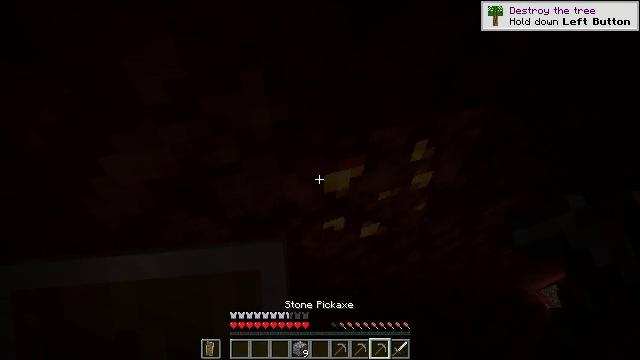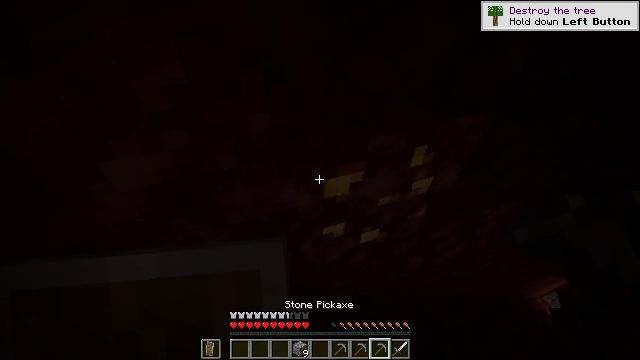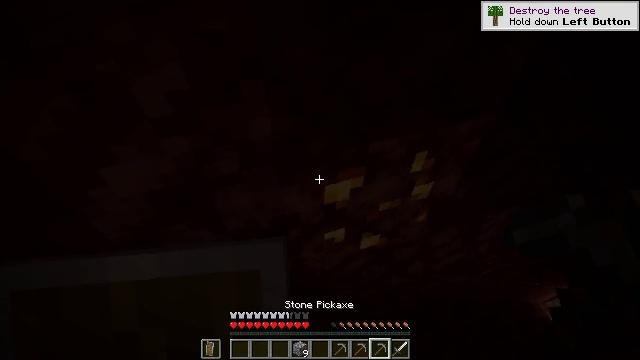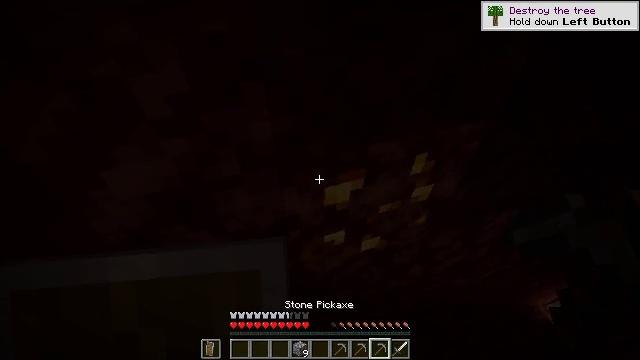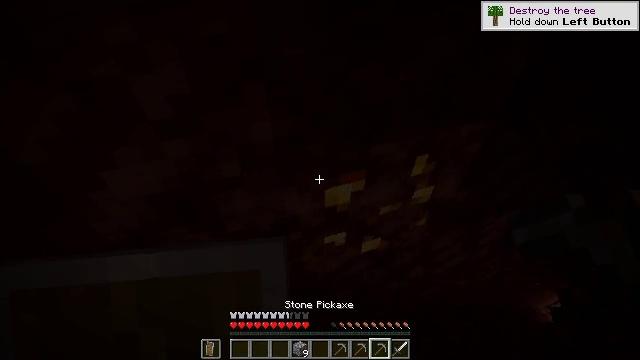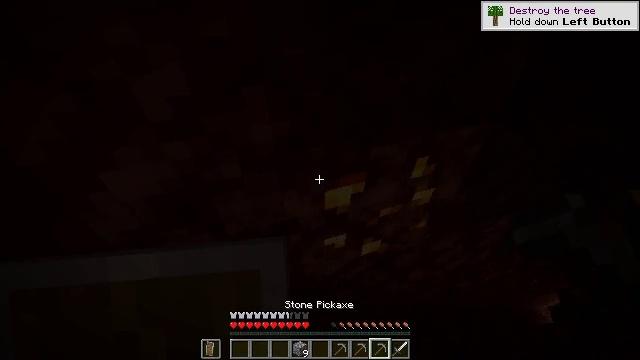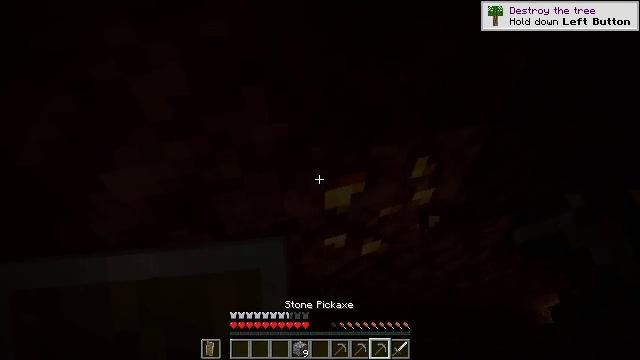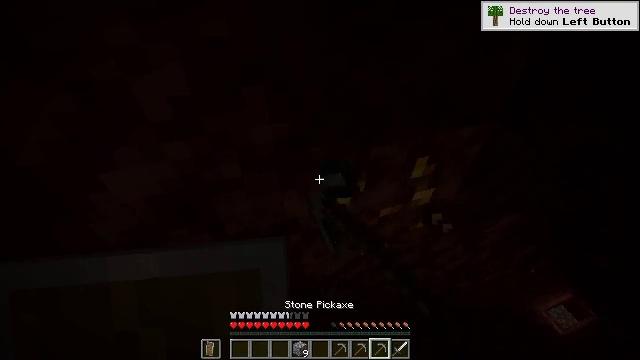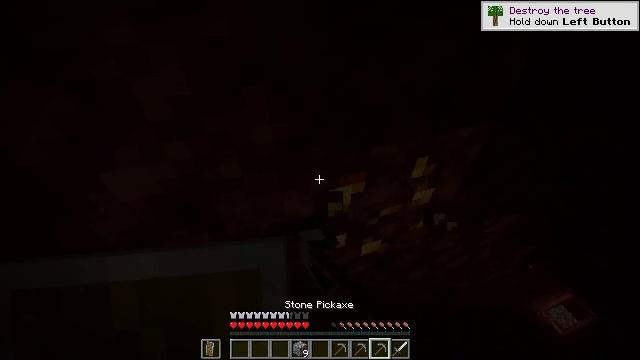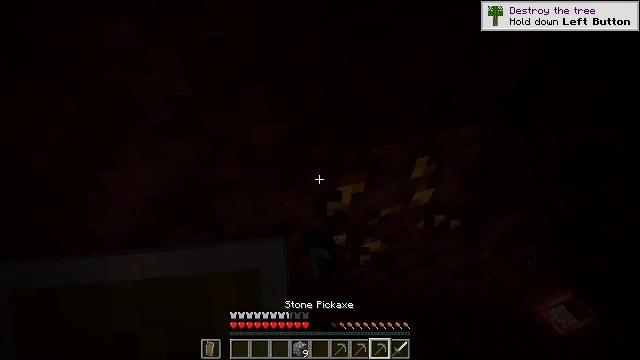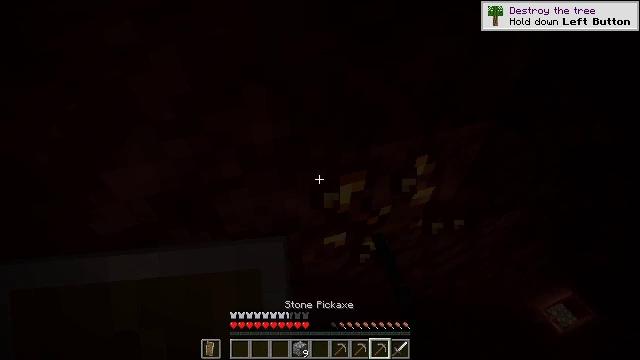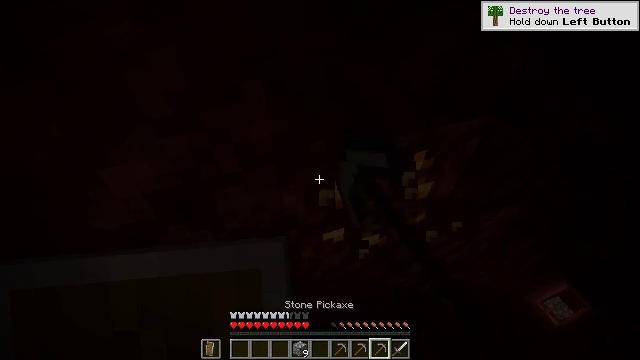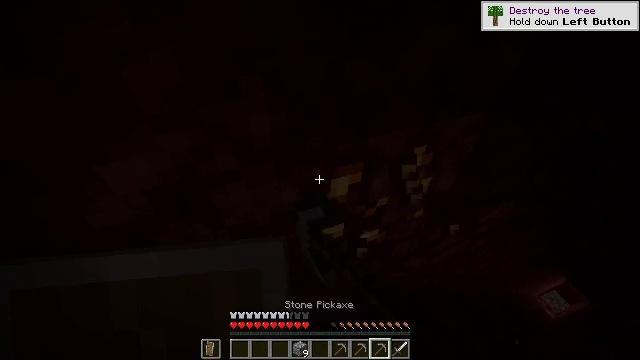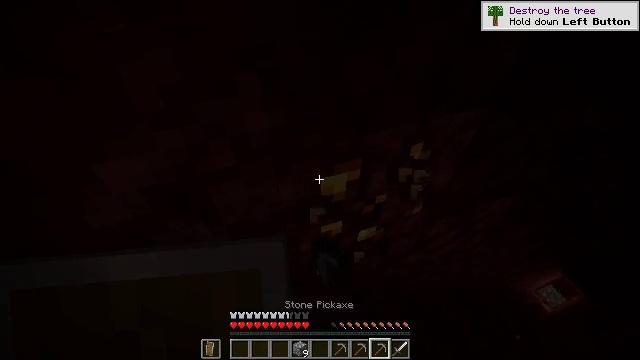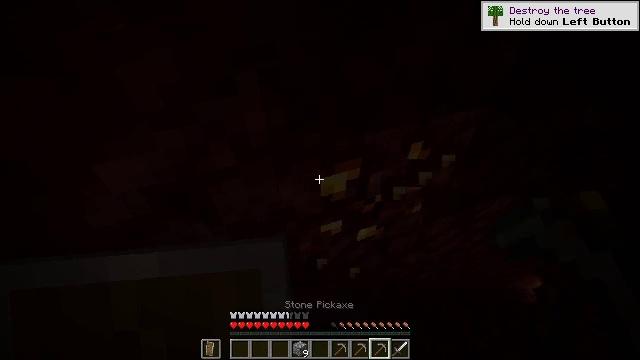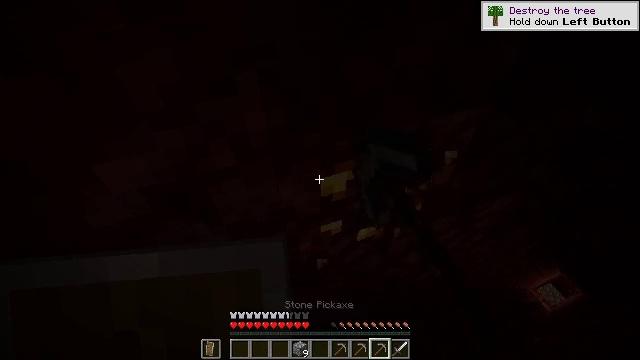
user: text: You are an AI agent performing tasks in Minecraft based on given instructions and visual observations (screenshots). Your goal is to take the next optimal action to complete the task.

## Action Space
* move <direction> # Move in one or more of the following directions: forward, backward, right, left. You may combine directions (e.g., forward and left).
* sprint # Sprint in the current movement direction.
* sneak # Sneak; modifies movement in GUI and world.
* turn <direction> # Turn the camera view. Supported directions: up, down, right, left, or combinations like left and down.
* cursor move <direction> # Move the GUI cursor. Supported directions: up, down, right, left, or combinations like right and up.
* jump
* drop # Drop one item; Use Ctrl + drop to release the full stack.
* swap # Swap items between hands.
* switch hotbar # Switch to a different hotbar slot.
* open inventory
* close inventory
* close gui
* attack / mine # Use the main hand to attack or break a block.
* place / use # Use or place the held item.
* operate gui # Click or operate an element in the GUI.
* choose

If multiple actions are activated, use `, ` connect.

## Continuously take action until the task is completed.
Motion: motion action
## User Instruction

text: Mine nether gold ore in the Nether.
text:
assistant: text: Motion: turn up
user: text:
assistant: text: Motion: turn up
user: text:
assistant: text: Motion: no_op
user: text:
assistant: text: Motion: no_op
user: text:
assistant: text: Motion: no_op
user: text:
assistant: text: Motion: attack / mine
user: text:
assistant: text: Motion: attack / mine
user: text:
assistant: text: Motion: attack / mine
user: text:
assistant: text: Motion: attack / mine
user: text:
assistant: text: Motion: attack / mine
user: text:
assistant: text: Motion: attack / mine
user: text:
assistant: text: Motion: attack / mine
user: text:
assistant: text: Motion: attack / mine
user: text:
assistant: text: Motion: attack / mine
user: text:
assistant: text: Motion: attack / mine
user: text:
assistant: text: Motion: attack / mine
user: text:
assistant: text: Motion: attack / mine
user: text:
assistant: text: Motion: attack / mine
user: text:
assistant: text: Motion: attack / mine
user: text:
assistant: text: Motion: attack / mine
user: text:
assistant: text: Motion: attack / mine
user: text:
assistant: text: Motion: attack / mine
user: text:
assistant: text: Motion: attack / mine
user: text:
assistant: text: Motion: attack / mine
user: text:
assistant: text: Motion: attack / mine
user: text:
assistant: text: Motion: attack / mine
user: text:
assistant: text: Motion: attack / mine
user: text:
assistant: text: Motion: attack / mine
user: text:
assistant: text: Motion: attack / mine
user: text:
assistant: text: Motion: attack / mine